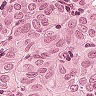
Metastatic tissue present: yes